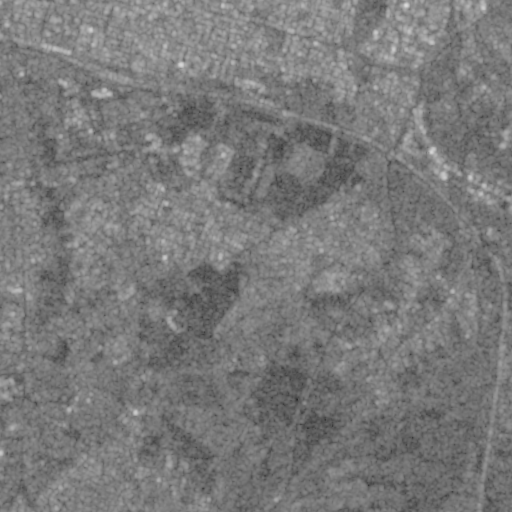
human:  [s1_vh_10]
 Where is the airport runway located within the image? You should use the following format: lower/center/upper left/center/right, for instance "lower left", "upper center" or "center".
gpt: The airport runway is located in the lower right of the image.
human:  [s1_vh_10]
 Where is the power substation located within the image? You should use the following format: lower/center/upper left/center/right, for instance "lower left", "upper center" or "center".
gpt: The power substation is located in the center right of the image.
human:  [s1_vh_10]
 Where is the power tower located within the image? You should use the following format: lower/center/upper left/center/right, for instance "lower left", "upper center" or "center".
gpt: The power tower is located in the lower right of the image.
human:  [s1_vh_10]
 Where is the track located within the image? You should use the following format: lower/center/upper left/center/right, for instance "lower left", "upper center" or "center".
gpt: The track is located in the lower center of the image.
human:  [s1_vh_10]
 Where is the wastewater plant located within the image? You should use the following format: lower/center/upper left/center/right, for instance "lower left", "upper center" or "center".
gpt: The wastewater plant is located in the lower center of the image.
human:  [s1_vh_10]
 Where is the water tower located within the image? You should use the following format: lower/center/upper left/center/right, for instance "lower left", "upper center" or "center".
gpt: The water tower is located in the center of the image.
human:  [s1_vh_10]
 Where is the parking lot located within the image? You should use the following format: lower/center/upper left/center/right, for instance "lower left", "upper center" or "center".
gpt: There is no parking lot in the image.

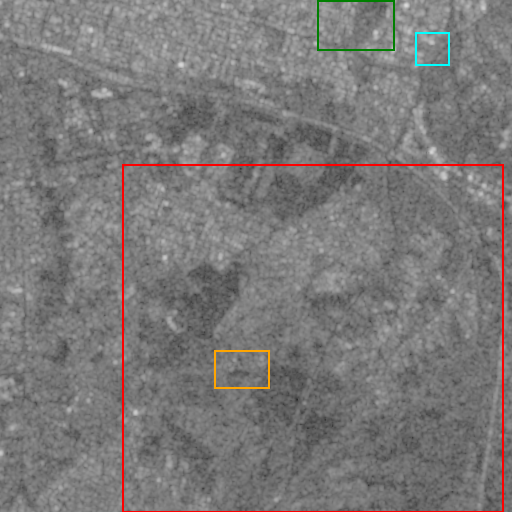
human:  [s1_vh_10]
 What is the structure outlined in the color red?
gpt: The structure outlined in red is a crop field.
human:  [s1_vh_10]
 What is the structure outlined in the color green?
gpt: The structure outlined in green is a park.
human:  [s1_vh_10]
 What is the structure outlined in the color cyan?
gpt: The structure outlined in cyan is a parking lot.
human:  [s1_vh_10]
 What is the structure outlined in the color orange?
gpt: The structure outlined in orange is a wastewater plant.
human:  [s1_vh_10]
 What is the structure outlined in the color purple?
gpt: There is no purple outline.